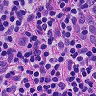
Metastatic tissue present: no